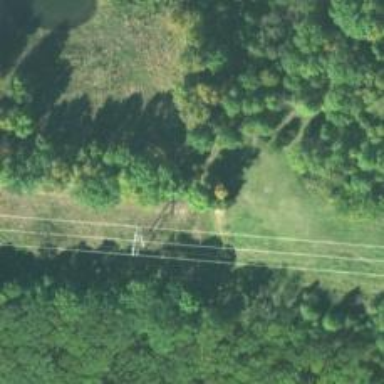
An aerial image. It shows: H-frame designed tower for power lines.